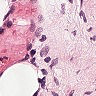
Metastatic tissue present: no